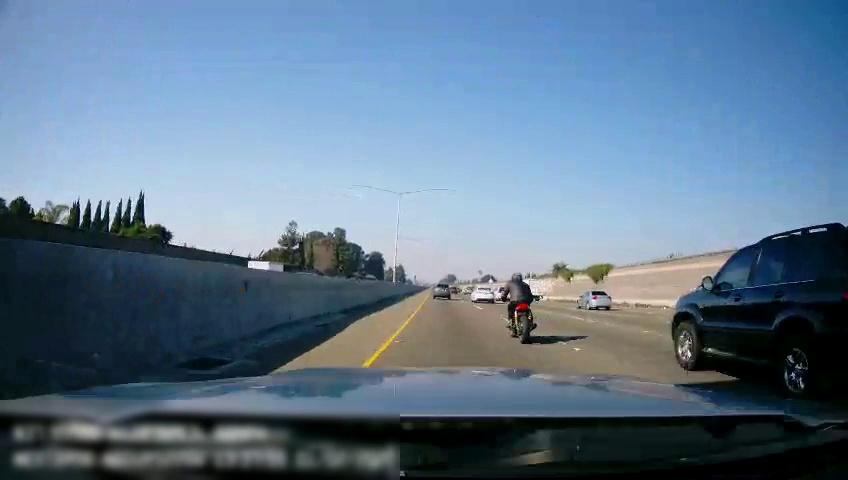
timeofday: Day
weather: Sunny
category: Drivable Space
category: Vehicles | Truck
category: Vehicles | Car
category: Vehicles | SUV
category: Vehicles | Truck
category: Vehicles | Car
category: Vehicles | Car
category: Vehicles | Car
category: Vehicles | SUV
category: Motorbikes
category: Lanes | Current Lane
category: Lanes | Alternate Lane
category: Lanes | Alternate Lane
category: Lanes | Alternate Lane
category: Lanes | Current Lane